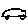
Label: car